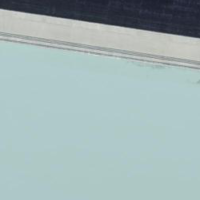
EUNIS habitat code: 14
Species observed at this site:
Orenaia alpestralis